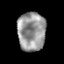
Tissue: prostate
Cell type: T cells
Senescence score: 0.3495
Nuclear area (px): 1071
Mean DAPI intensity: 150.585